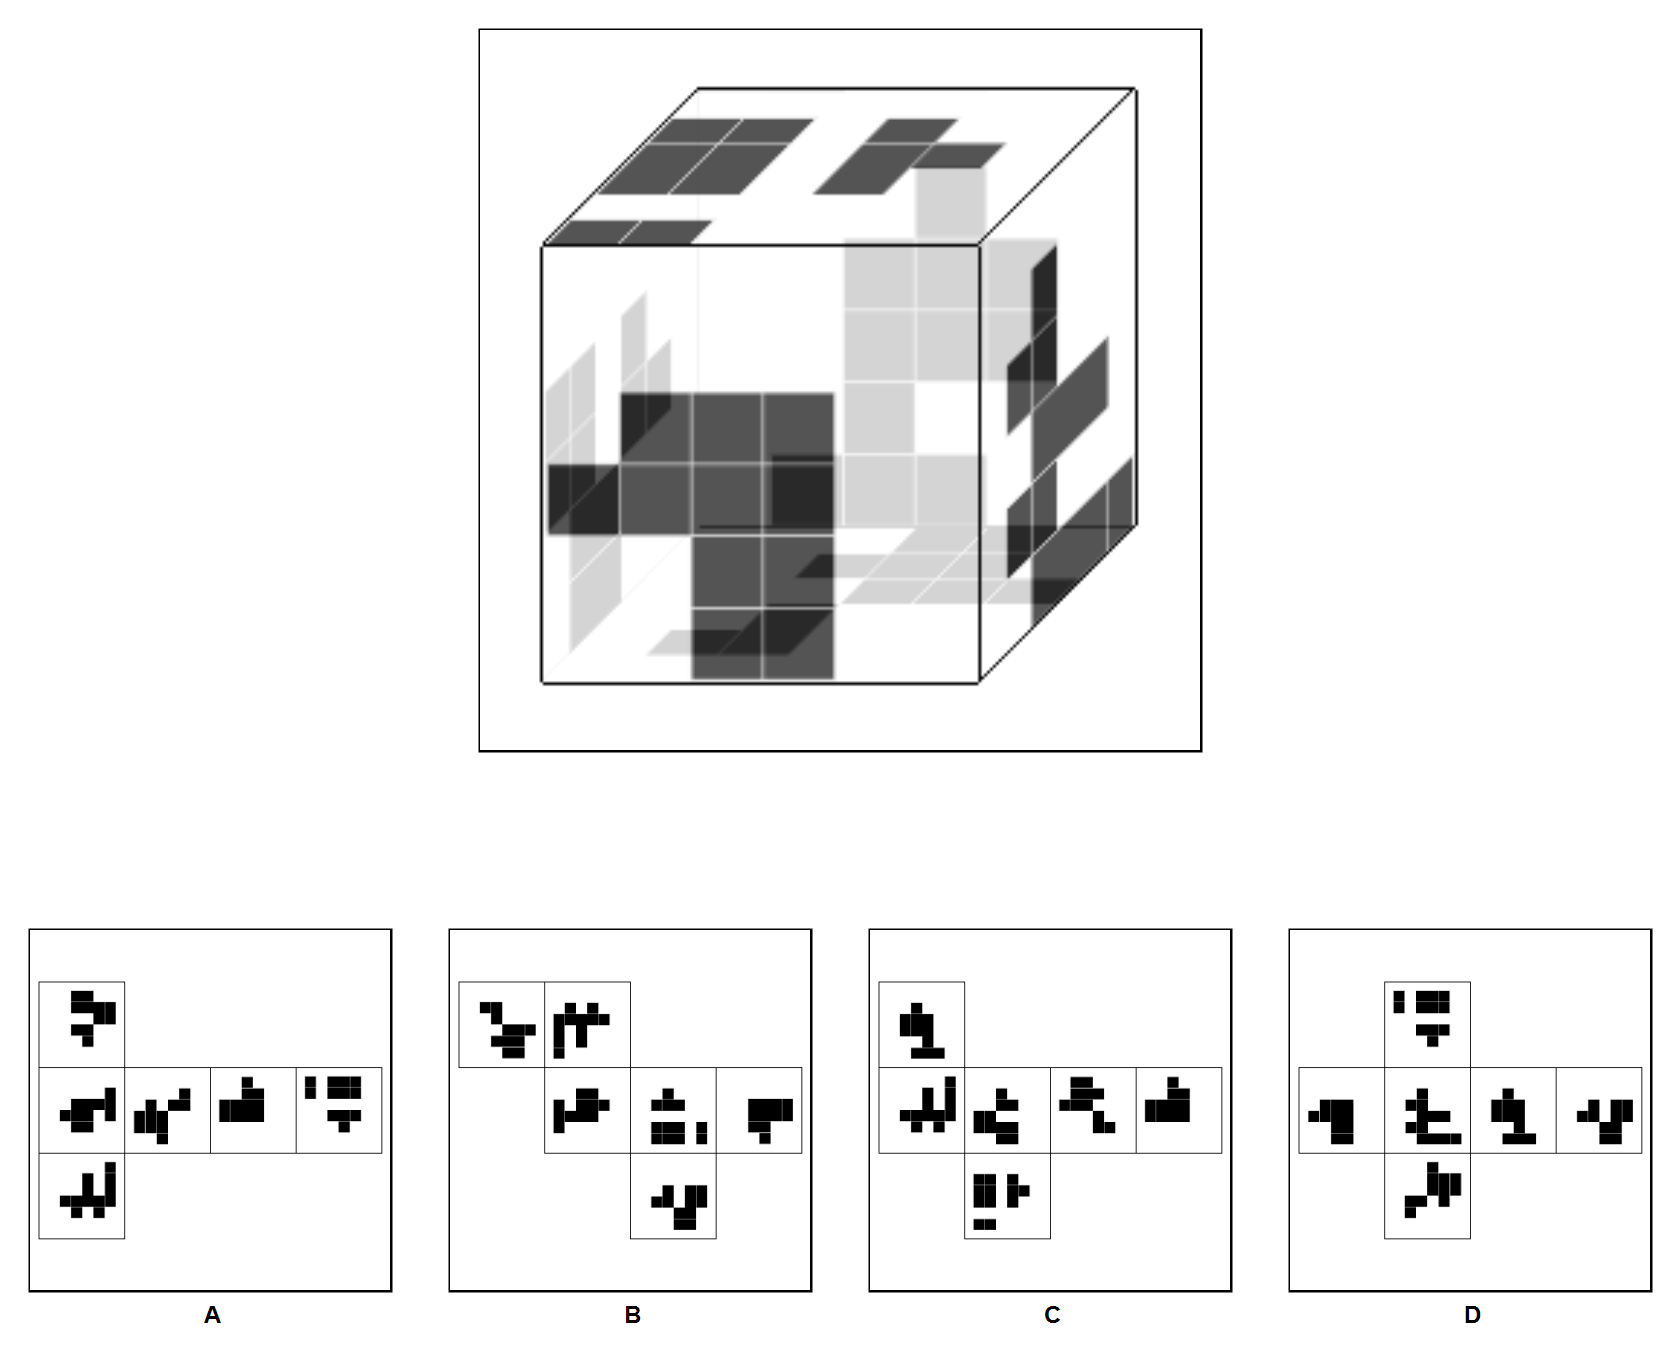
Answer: C